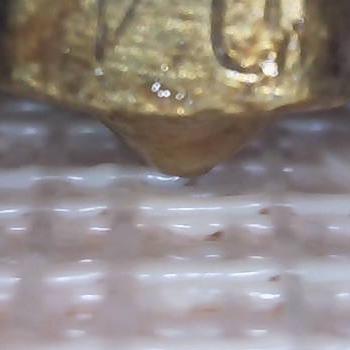
Flow rate: 89%